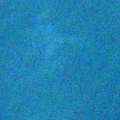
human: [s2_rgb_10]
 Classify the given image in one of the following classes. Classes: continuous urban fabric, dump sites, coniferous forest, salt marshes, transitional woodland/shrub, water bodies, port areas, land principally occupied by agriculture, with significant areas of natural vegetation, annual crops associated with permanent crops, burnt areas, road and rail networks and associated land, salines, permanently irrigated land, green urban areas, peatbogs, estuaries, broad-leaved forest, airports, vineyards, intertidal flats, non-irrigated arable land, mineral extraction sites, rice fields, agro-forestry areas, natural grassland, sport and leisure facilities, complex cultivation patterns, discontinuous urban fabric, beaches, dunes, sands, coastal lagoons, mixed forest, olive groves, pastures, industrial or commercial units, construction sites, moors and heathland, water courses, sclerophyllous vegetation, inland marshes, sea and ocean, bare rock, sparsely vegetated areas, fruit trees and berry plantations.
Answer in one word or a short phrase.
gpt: sea and ocean